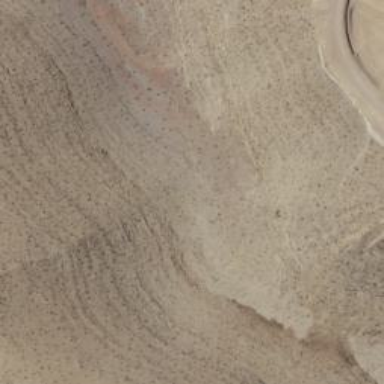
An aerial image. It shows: Natural ridge in the landscape.